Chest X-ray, AP view. Patient: 31 years old, sex M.
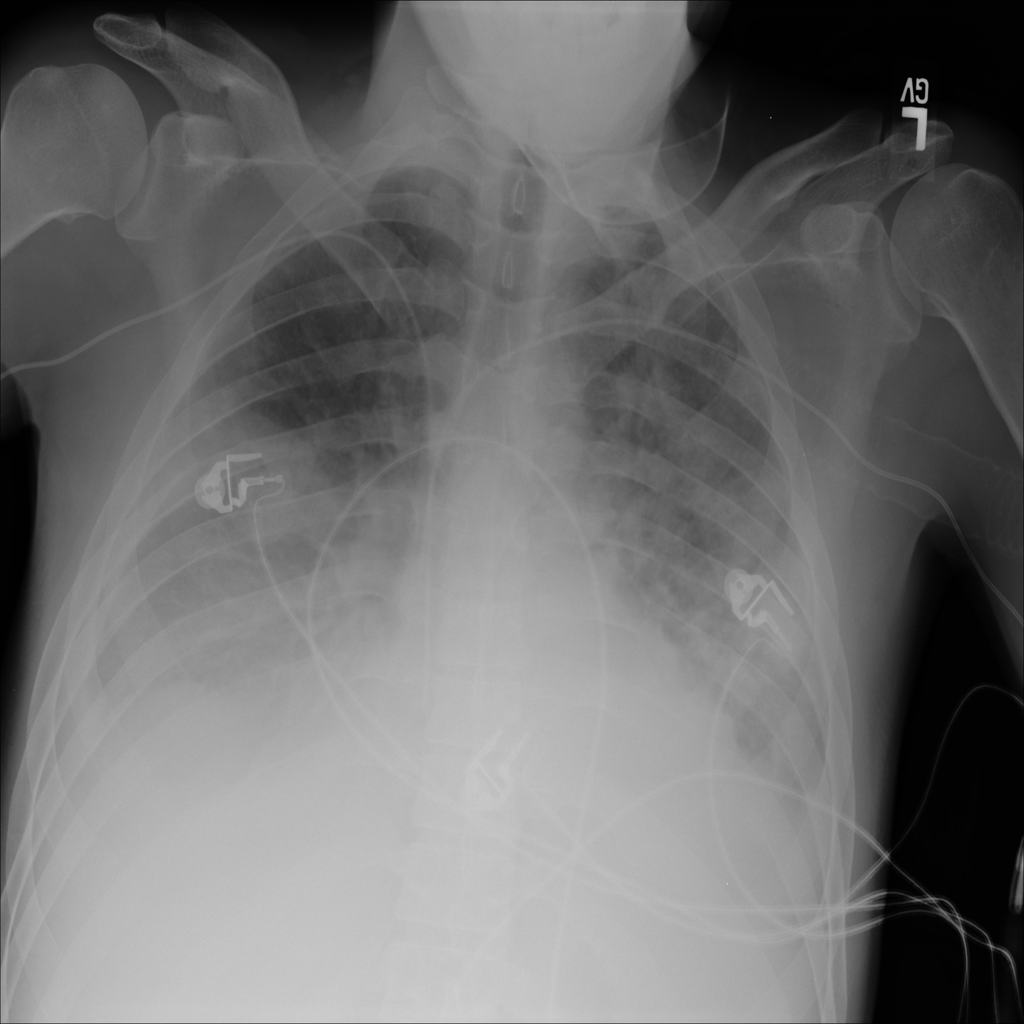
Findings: Edema, Effusion